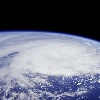
Label: cloud